Field crop: maize
Growth stage: 2
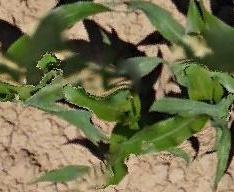
Species: maize